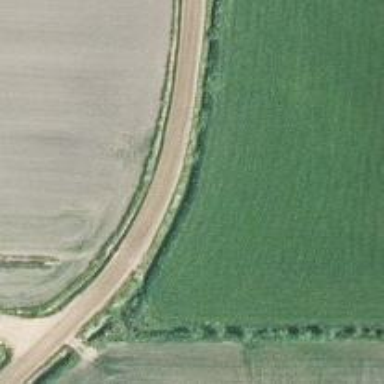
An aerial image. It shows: Tertiary road.